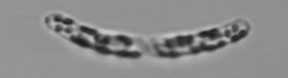
Label: Guinardia_striata